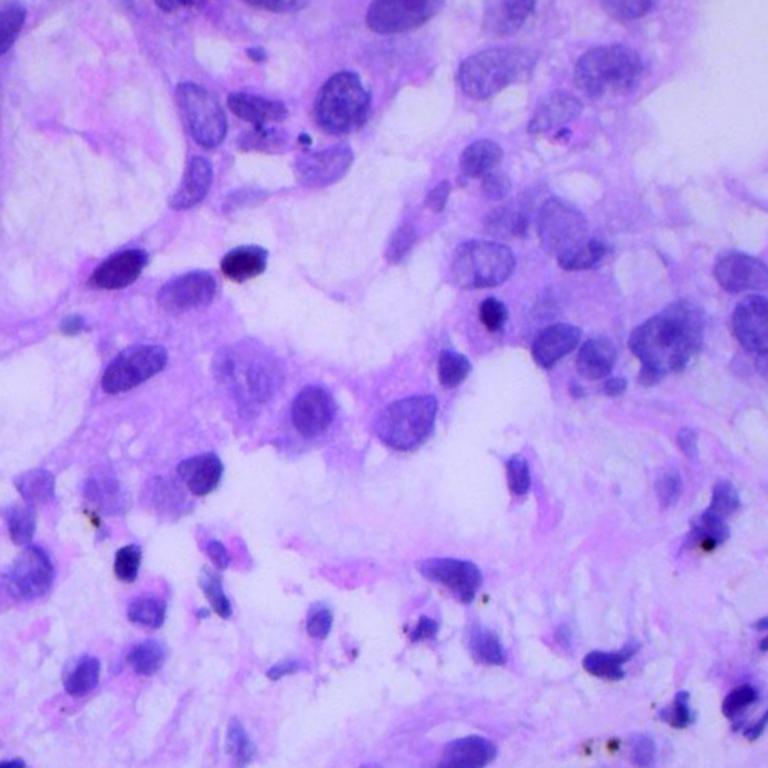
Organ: lung
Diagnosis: adenocarcinomas